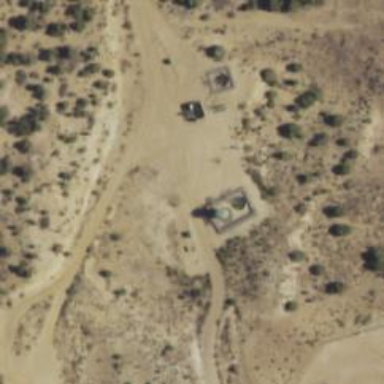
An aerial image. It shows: Storage tank with man-made structure.